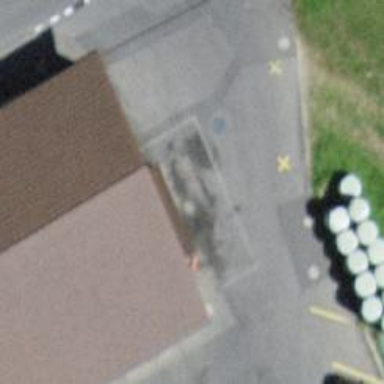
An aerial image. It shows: Fuel station.